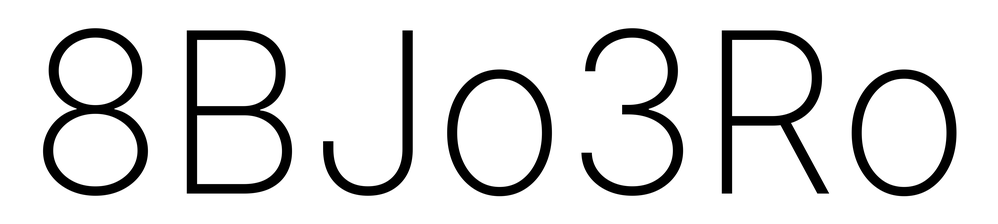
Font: Inter_ExtraLight